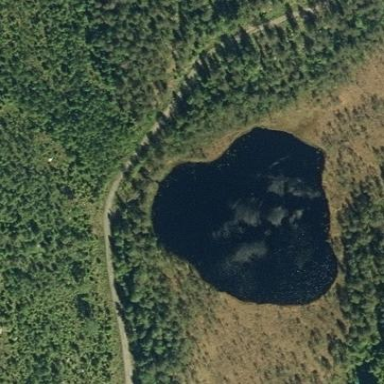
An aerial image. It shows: Beautiful lake surrounded by nature.